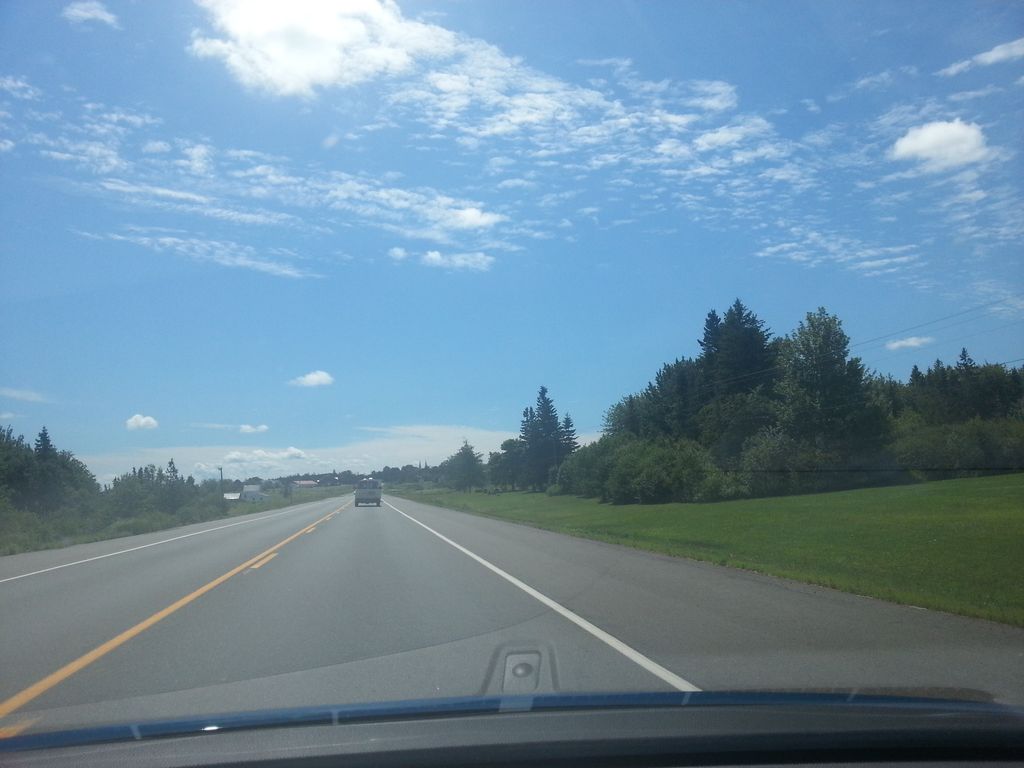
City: charlottetown